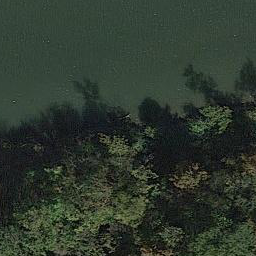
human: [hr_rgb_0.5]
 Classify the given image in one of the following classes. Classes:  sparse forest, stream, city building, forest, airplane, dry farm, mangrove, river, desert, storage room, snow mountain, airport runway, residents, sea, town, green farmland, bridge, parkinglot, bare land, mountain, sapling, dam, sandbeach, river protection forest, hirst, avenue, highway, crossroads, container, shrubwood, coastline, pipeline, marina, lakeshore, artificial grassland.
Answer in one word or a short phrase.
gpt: river protection forest